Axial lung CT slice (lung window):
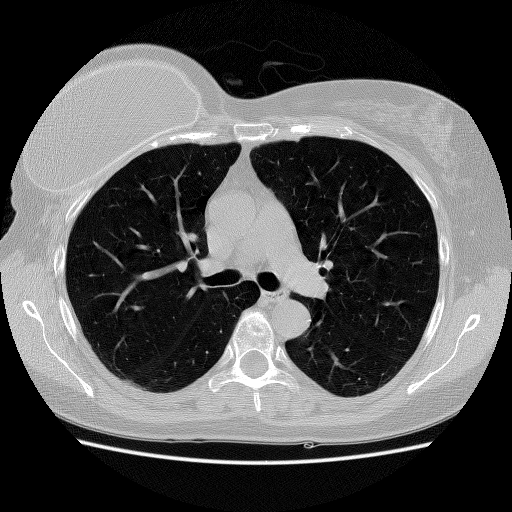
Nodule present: no